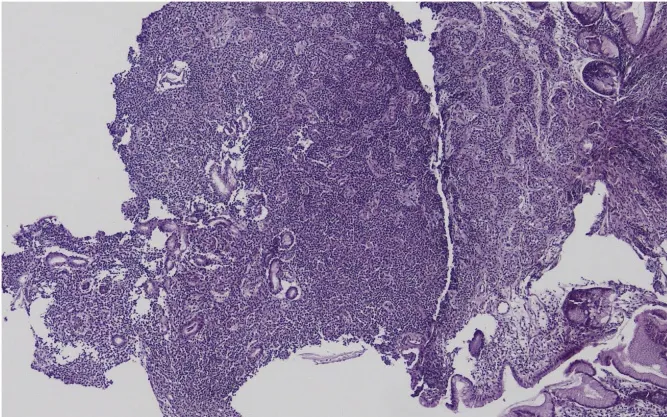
Microscopic view of carcinoid tumor.
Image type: pathology (h&e)